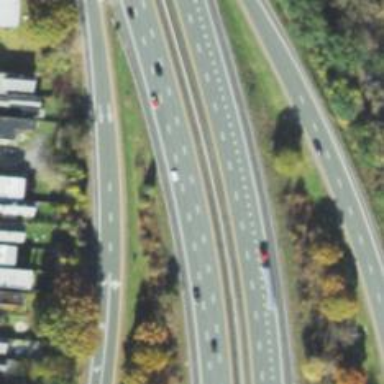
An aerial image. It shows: Motorway.